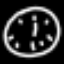
Label: clock